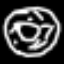
Label: donut